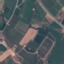
Label: PermanentCrop